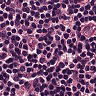
Metastatic tissue present: no